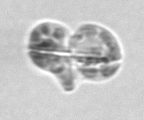
Label: Karenia